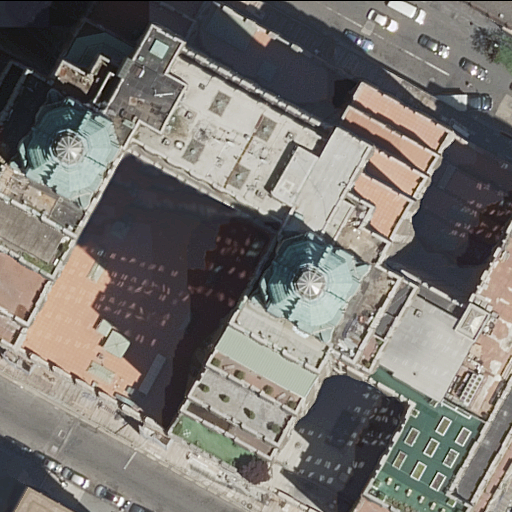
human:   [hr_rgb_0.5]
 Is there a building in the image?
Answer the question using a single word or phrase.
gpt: yes

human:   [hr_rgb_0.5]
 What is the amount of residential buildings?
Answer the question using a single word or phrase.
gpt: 2

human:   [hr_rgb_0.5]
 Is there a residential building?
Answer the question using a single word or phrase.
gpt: yes

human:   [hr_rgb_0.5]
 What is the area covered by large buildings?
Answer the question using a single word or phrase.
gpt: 1560m2

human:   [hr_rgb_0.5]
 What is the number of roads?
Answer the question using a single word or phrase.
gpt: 3

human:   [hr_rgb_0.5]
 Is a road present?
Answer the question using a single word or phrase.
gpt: yes

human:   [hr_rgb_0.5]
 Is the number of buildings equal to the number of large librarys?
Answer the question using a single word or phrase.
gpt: no

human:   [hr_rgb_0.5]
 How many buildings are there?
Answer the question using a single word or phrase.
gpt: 3

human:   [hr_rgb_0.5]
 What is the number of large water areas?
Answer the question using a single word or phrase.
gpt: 0

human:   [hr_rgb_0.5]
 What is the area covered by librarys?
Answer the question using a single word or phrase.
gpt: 771m2

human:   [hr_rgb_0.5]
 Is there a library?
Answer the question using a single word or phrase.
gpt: yes

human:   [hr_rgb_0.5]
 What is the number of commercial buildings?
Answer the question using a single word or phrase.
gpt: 0

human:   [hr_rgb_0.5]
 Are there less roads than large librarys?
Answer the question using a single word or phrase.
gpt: no

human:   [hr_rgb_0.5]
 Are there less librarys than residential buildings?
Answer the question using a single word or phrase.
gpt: yes

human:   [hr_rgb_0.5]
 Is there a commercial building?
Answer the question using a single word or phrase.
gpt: no

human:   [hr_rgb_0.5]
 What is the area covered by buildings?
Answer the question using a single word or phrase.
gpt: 1587m2

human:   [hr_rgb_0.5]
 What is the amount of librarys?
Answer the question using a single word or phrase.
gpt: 1

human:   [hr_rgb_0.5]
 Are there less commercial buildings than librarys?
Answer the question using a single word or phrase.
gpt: yes

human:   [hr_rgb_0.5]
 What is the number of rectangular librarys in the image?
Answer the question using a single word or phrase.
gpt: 1

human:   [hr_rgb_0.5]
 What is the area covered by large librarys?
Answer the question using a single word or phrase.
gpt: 771m2

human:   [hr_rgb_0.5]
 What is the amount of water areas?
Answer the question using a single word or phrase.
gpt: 0

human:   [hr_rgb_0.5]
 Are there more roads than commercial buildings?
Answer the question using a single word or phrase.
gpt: yes

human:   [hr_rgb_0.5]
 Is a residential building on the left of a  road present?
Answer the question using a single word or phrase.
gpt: yes

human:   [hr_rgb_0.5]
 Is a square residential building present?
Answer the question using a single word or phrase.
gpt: no

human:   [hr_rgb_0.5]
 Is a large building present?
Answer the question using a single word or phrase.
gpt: yes

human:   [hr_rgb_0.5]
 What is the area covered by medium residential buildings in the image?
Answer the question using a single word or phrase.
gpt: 0m2

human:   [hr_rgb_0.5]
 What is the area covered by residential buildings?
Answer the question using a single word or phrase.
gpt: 816m2

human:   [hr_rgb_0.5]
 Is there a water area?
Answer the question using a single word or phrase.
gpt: no

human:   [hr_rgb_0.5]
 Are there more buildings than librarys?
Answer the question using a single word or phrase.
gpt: yes

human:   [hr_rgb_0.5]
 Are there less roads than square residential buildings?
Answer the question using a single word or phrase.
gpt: no

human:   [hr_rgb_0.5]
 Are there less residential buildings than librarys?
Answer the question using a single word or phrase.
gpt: no

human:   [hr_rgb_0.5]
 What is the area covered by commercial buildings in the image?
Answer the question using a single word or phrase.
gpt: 0m2

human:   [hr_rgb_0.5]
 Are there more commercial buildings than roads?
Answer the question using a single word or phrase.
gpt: no

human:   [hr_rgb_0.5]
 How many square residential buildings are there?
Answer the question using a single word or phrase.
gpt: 0

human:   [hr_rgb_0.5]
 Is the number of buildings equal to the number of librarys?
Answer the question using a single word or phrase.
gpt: no

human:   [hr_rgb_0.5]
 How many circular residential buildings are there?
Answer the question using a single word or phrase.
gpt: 0

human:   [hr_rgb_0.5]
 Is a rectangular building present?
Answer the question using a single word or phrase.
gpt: yes

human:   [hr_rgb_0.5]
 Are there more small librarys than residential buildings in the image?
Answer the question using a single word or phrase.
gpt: no

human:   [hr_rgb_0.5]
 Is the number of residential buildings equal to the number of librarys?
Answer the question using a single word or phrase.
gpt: no

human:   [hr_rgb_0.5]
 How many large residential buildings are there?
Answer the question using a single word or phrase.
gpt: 1

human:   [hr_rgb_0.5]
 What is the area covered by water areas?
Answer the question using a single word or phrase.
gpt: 0m2

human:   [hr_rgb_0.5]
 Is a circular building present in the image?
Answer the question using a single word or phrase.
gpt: no

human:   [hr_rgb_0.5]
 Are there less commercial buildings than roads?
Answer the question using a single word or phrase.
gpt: yes

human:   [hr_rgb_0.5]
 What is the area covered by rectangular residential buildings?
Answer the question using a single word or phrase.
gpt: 816m2

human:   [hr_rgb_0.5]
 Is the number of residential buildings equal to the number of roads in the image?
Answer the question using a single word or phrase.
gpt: no

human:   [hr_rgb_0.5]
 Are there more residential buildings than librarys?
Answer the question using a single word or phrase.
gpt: yes

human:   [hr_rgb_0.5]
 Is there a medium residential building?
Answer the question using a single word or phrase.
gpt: no

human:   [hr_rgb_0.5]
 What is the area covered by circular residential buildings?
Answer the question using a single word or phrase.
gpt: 0m2

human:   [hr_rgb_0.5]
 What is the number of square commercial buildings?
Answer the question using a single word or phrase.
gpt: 0

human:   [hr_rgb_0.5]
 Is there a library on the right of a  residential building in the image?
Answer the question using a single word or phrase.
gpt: yes

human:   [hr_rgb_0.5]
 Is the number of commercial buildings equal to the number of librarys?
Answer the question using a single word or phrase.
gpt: no

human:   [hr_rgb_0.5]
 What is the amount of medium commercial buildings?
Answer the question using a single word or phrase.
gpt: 0

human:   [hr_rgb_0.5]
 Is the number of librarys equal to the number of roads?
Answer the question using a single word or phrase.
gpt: no

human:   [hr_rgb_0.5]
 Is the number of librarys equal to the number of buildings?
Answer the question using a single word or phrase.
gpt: no

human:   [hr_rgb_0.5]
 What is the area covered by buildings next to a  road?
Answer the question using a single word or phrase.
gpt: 1587m2

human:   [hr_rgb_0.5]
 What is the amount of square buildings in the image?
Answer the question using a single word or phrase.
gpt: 0

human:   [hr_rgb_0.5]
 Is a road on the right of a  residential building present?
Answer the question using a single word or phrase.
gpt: yes

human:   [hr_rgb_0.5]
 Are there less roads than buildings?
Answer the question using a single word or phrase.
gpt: no

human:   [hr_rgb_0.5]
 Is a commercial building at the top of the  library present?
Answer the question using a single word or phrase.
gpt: no

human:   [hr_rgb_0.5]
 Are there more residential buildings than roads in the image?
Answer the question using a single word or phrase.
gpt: no

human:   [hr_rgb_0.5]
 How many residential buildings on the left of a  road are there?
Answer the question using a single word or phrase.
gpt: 1

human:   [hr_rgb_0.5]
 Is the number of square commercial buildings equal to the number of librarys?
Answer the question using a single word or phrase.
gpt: no

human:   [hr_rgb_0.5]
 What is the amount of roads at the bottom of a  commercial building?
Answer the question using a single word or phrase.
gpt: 0

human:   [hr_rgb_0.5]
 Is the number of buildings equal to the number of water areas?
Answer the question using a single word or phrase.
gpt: no